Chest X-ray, AP view. Patient: 46 years old, sex M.
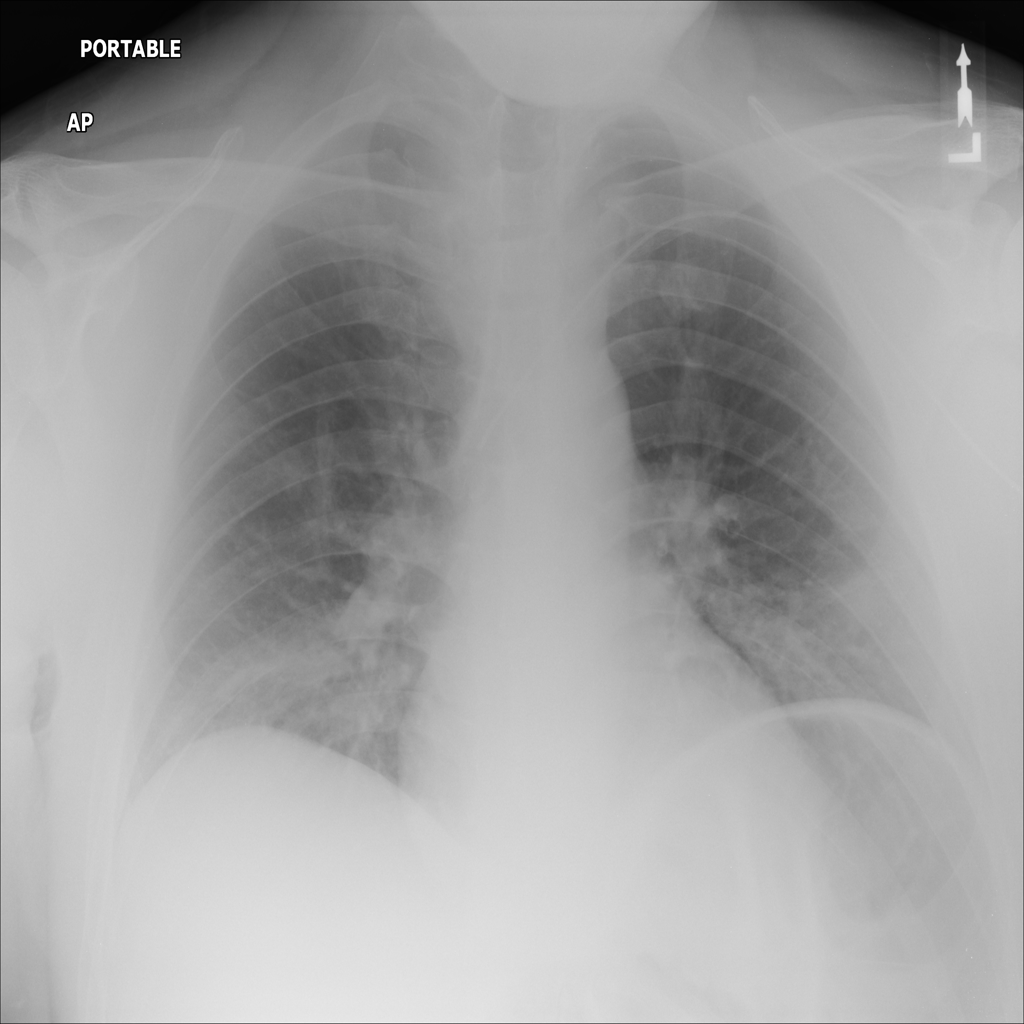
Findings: Atelectasis